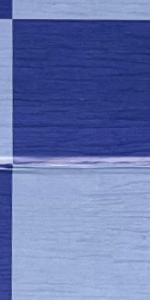
Label: Empty